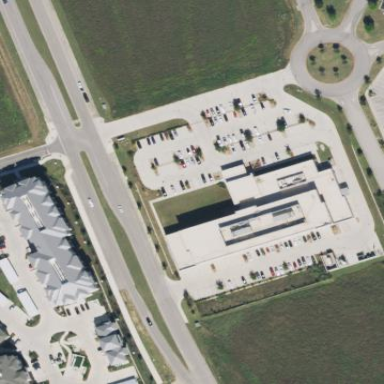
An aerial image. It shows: Hospital building.